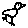
Label: bird